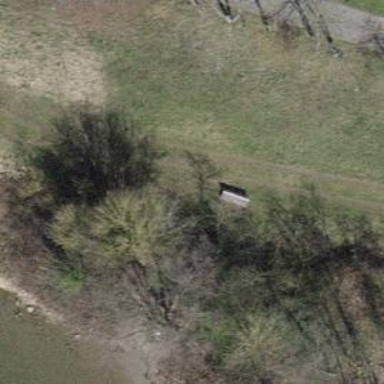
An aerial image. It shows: Bench for seating.